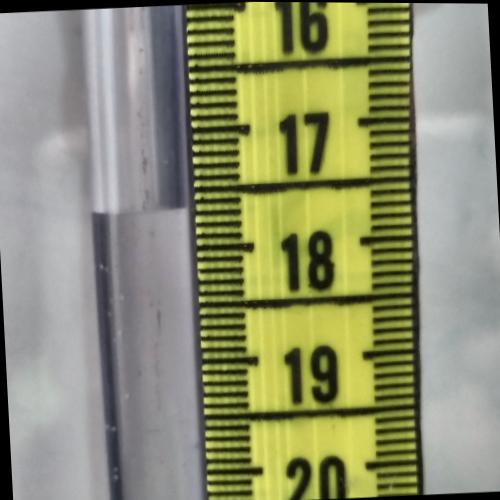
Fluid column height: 17.6 cm